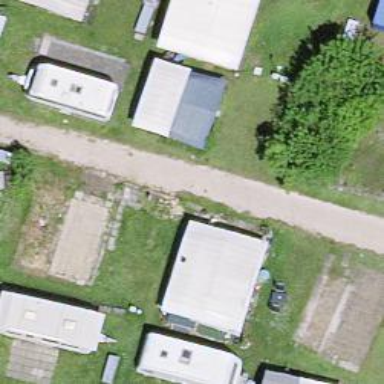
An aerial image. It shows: Driveway made of fine gravel.